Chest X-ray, PA view. Patient: 63 years old, sex M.
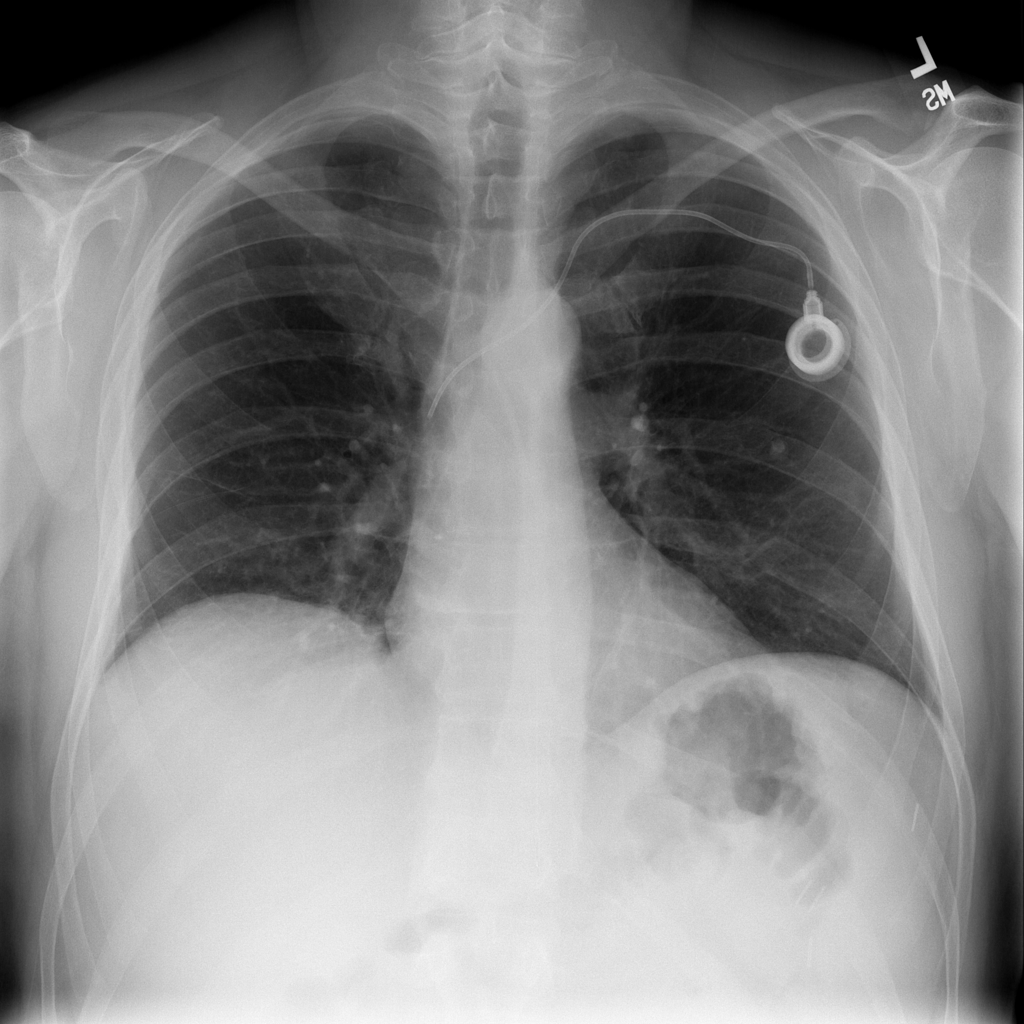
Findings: No Finding